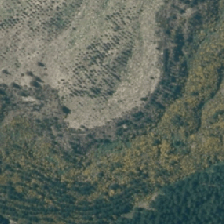
Land cover: harvested_forest